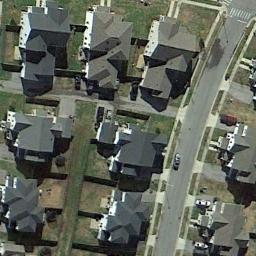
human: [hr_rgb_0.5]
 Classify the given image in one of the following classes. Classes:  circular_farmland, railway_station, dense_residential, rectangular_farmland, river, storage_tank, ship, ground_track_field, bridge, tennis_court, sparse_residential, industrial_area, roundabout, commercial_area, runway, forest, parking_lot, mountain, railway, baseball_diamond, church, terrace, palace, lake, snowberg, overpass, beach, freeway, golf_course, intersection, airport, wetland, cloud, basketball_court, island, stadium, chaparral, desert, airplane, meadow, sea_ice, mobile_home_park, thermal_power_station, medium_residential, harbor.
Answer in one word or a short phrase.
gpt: medium_residential